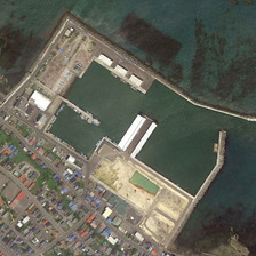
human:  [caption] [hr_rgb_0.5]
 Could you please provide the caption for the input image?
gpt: A regulated BEM port.

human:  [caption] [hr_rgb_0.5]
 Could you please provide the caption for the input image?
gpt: A regulated BEM port.

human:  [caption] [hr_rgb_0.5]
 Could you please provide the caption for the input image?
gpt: A regulated BEM port.

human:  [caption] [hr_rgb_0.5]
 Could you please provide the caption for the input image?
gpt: A regulated BEM port.

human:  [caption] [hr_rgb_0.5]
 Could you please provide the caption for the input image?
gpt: A regulated BEM port.